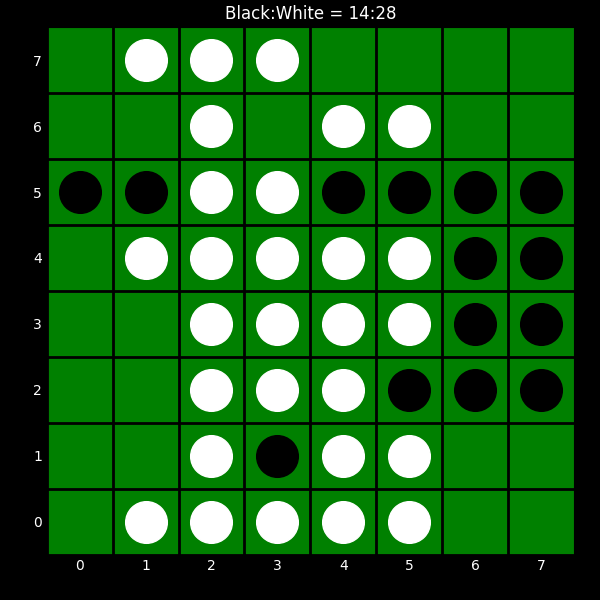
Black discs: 14
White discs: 28